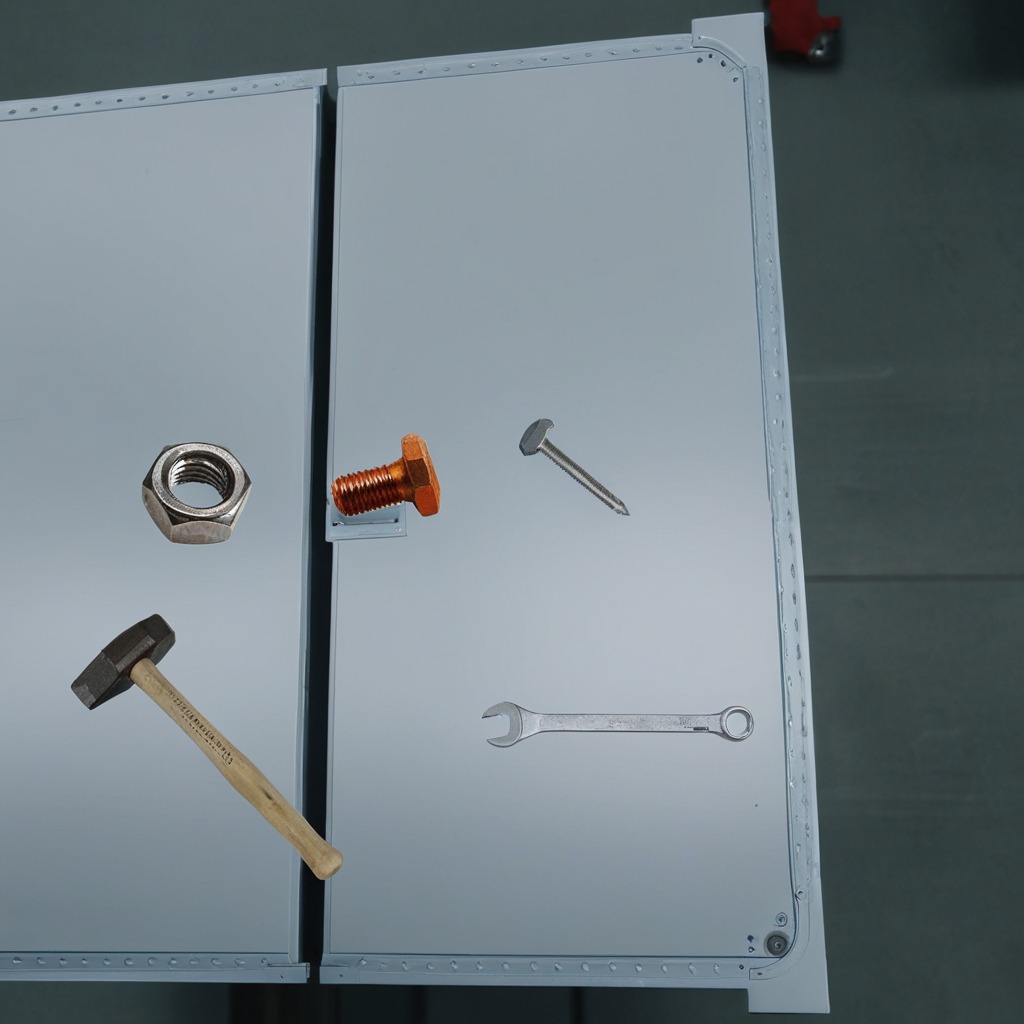
A metal machine screw, a hammer, an iron nail, a metal nut, and a wrench are lying on the toolbox surface.